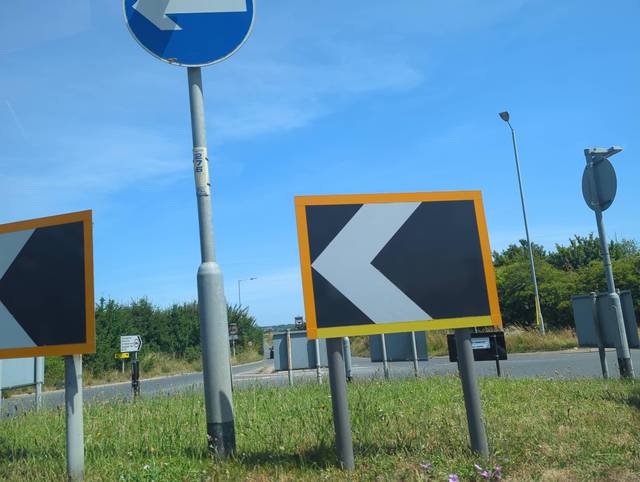
Region: United Kingdom
Coordinates: 52.05, 1.096